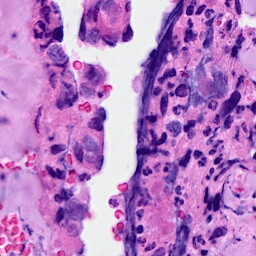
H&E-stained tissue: Breast